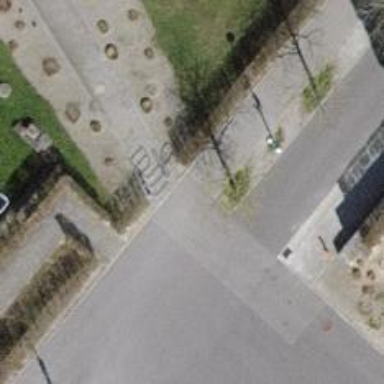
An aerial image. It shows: Cycle barrier.